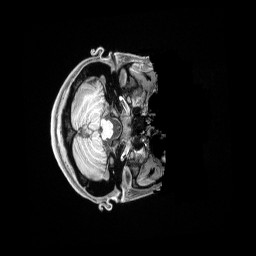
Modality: T1w
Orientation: axial
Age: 24
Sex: female
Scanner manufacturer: siemens
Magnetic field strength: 3 T
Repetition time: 2.4 s
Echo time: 0.00228 s